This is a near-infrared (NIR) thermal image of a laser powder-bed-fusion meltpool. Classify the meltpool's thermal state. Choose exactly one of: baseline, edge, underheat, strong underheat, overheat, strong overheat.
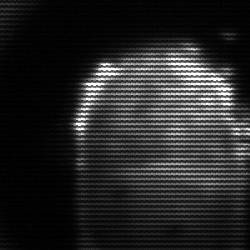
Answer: baseline